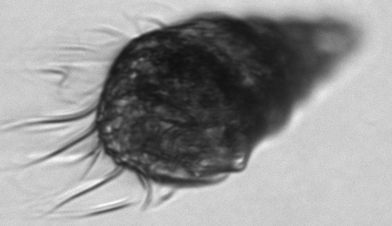
Label: Laboea_strobila